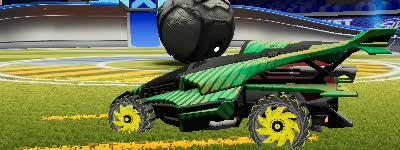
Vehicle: aftershock